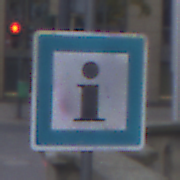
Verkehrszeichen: Informationsstelle
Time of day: SunriseSunset
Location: Outdoor (Urban)
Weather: PartlyCloudy
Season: NotSpecified
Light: Natural